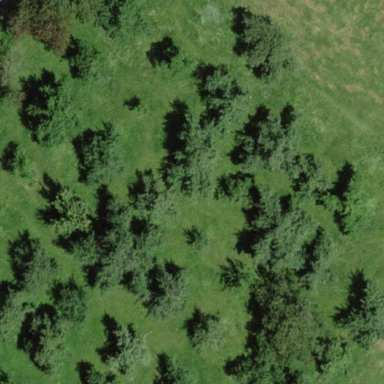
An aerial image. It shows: Orchard.